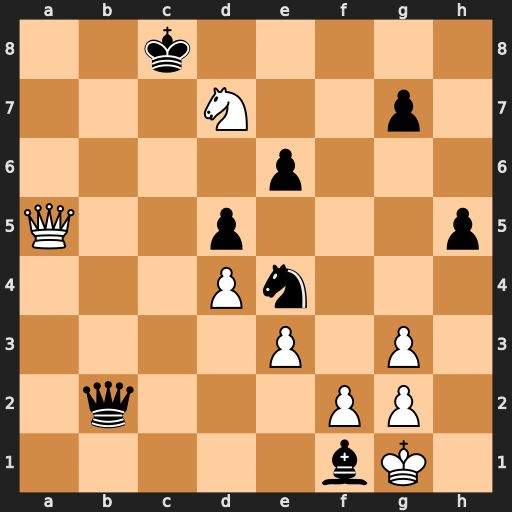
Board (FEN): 2k5/3N2p1/4p3/Q2p3p/3Pn3/4P1P1/1q3PP1/5bK1
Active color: w
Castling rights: -
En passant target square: -
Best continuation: Nb6+ Kb8 Qa8+ Kc7 Qc8+ Kxb6 Qb8+ Kc6 Qxb2